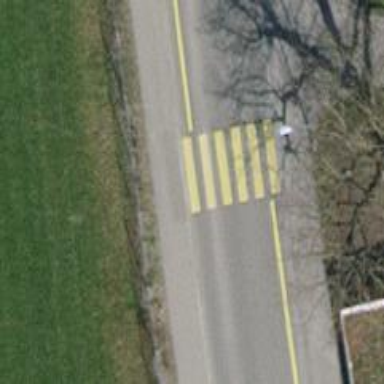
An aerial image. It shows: Uncontrolled road crossing.